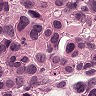
Metastatic tissue present: yes